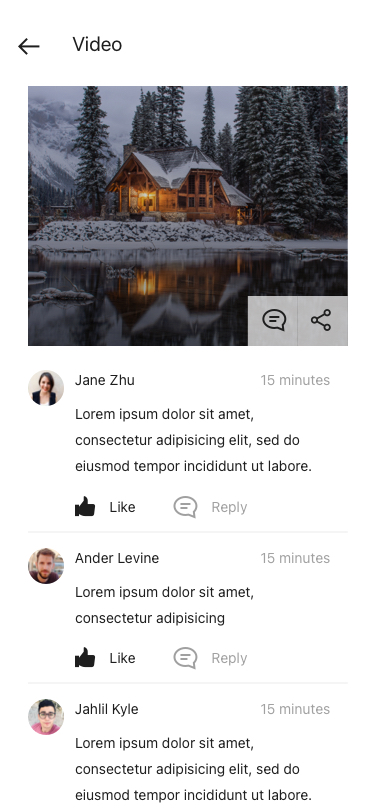
Text in this UI design:
Jane Zhu
Lorem ipsum dolor sit amet,
consectetur adipisicing elit, sed do
eiusmod tempor incididunt ut labore.
15 minutes
Like
Reply
Ander Levine
Lorem ipsum dolor sit amet,
consectetur adipisicing
15 minutes
Like
Reply
Jahlil Kyle
Lorem ipsum dolor sit amet,
consectetur adipisicing elit, sed do
eiusmod tempor incididunt ut labore.
15 minutes
Video